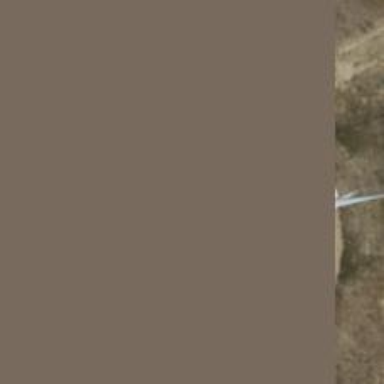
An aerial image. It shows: Wind generator using horizontal axis wind turbines.